This time-frequency spectrogram was computed from a rotor test-rig vibration snapshot; brighter regions carry more energy. Determine the machine's mechanical condition. Answer with exactly one of: normal, misalignment, unbalance, looseness.
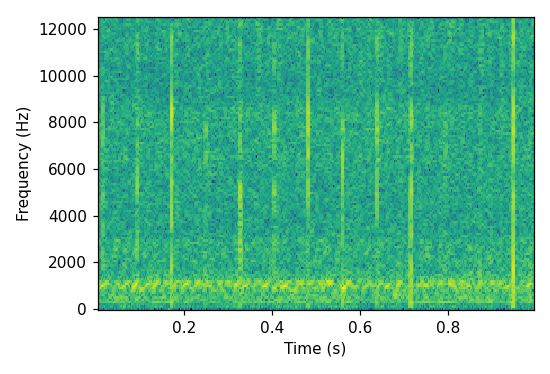
Answer: normal